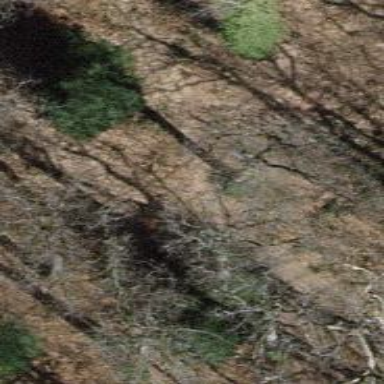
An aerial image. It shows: Ground path.